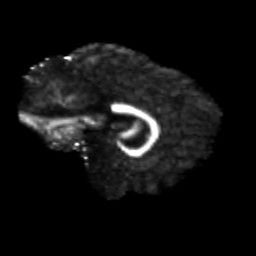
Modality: FA
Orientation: sagittal
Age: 26
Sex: female
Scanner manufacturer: siemens
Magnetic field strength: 3 T
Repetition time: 3.5 s
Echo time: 0.125 s